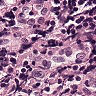
Metastatic tissue present: no